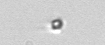
Label: nanoplankton_mix